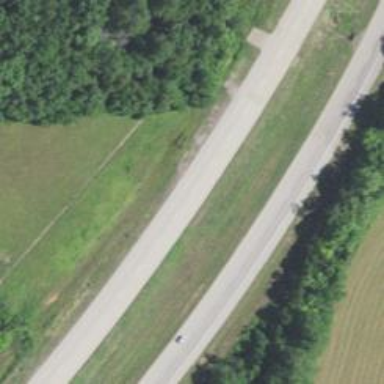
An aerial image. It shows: Trunk highway with expressway features.